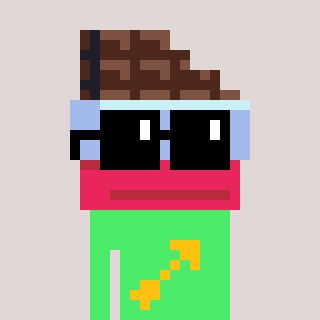
a pixel art character with square black sunglasses, a chocolate-shaped head and a teal-colored body on a warm background